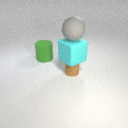
small brown rubber cylinder to the right of large green rubber cylinder